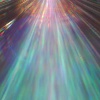
Label: sunburn